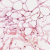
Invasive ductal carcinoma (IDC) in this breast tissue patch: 0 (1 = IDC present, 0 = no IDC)